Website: home-depot
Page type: customer-info-address
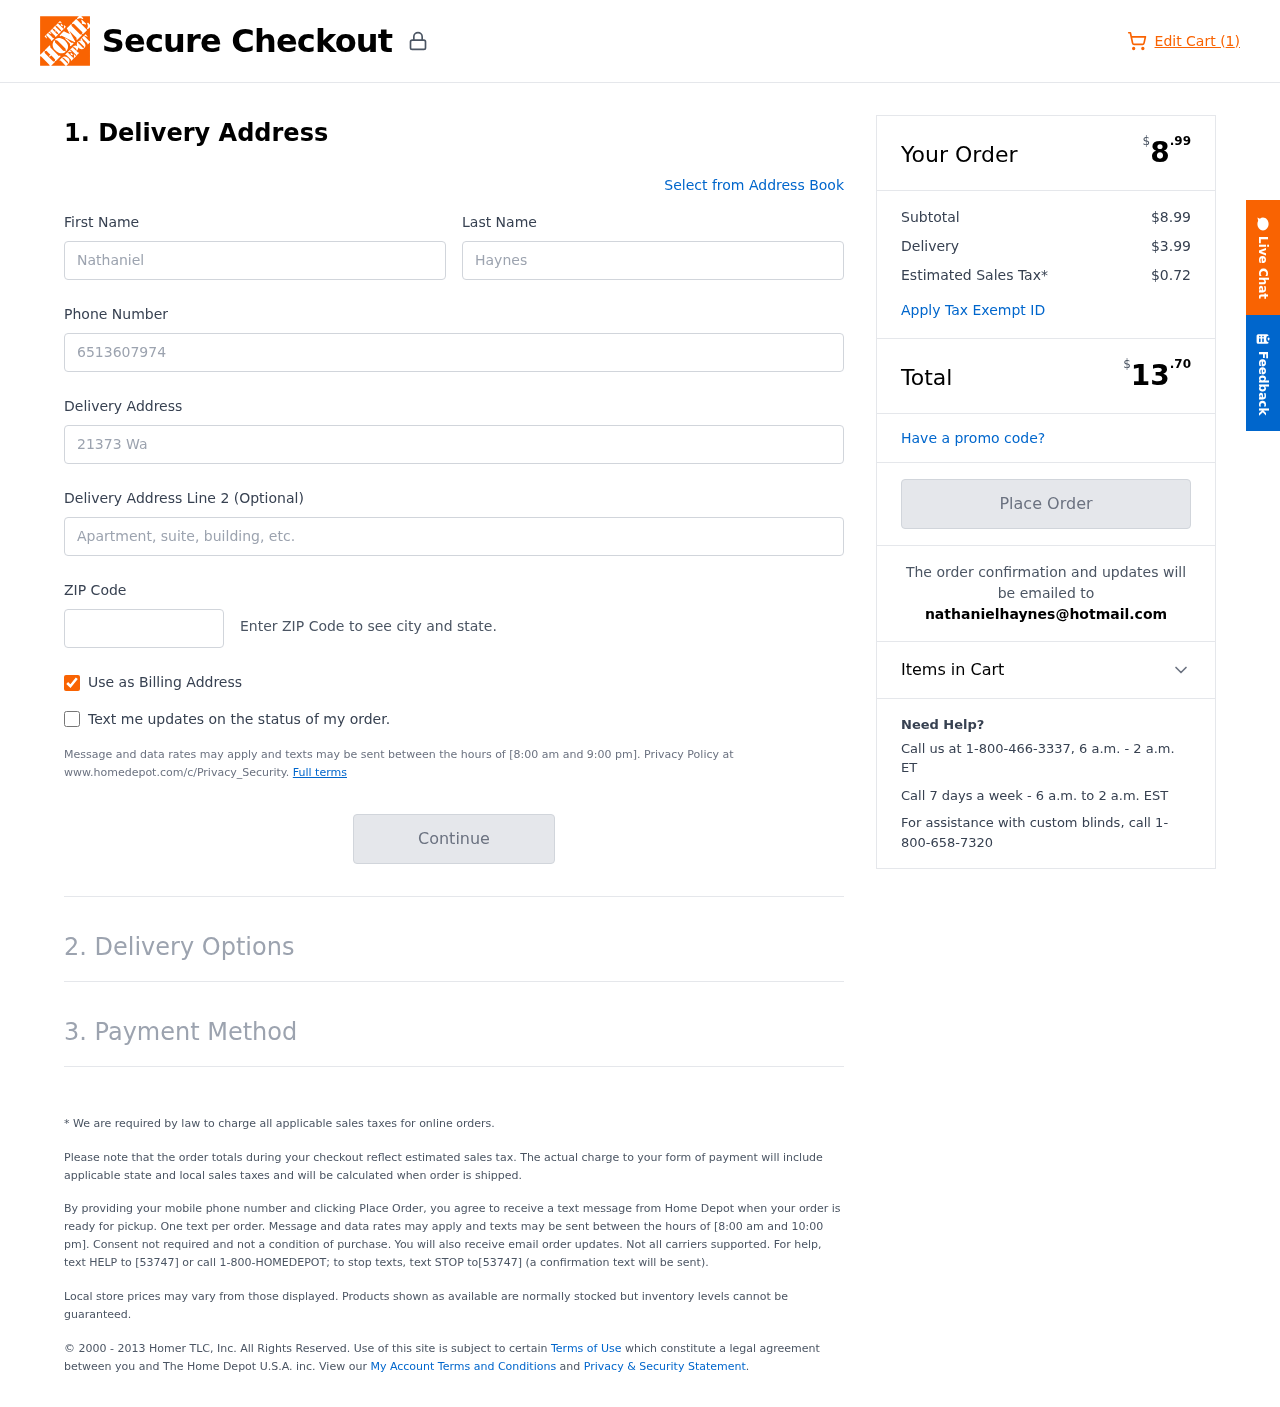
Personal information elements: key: PII_EMAIL
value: nathanielhaynes@hotmail.com
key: PII_FIRSTNAME
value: Nathaniel
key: PII_LASTNAME
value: Haynes
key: PII_PHONE
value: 6513607974
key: PII_POSTCODE
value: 42668
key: PII_STREET
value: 21373 Wallace Track
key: PII_STREET2
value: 2292 Samantha Summit
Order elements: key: ORDER_NUM_ITEMS
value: Edit Cart (1)
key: ORDER_SUBTOTAL_HEADER
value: $8.99
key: ORDER_SUBTOTAL
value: $8.99
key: ORDER_SHIPPING_COST
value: $3.99
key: ORDER_TAX
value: $0.72
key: ORDER_TOTAL2
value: $13.70